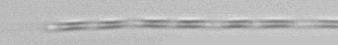
Label: Leptocylindrus